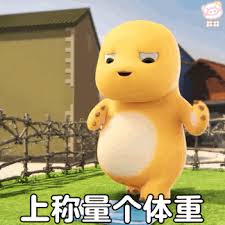
Label: nailong